Question: I use opencv_traincascade for training using following parameters
I tried to give more memory 1024 Mb (256 by default), but in this case i have memory allocation error. So the problem is that at the first training stages it was ok, but then on stage 12, 13 and so on it takes 8 hours per stage. During train process i have 10-15% processor activity. I have TBB binaries in opencv lib, but i don't really sure that my PC uses it. How can i tell to the PC, that i want to consolidate all PC resources on training process?
Thanks.

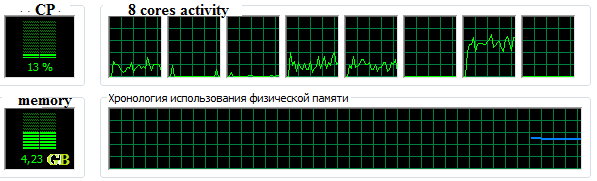
Answer: Do you have IPP installed. And I think not all the processes in training are parallel. You need to write your own code make it totally parallel.